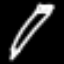
Label: pencil